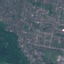
Land use / land cover class: Residential